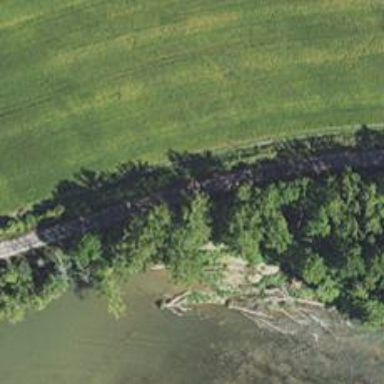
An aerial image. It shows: Preserved railway with rails.